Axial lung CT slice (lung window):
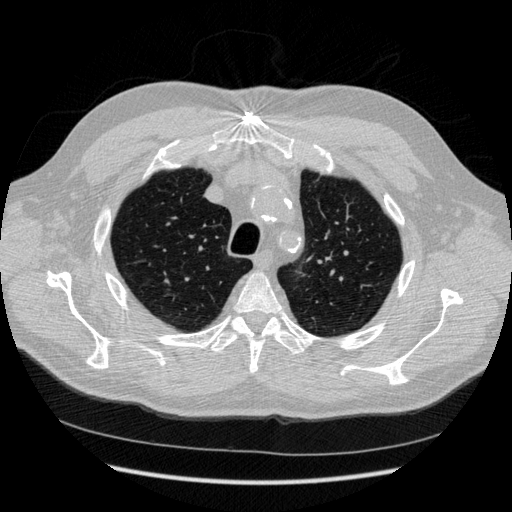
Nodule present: no